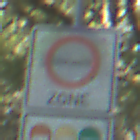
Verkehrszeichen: BeginnUmweltzone
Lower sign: FreistellungVomVerkehrsverbot1
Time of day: Midday
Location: Outdoor (Nature)
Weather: Clear
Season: NotSpecified
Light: Natural